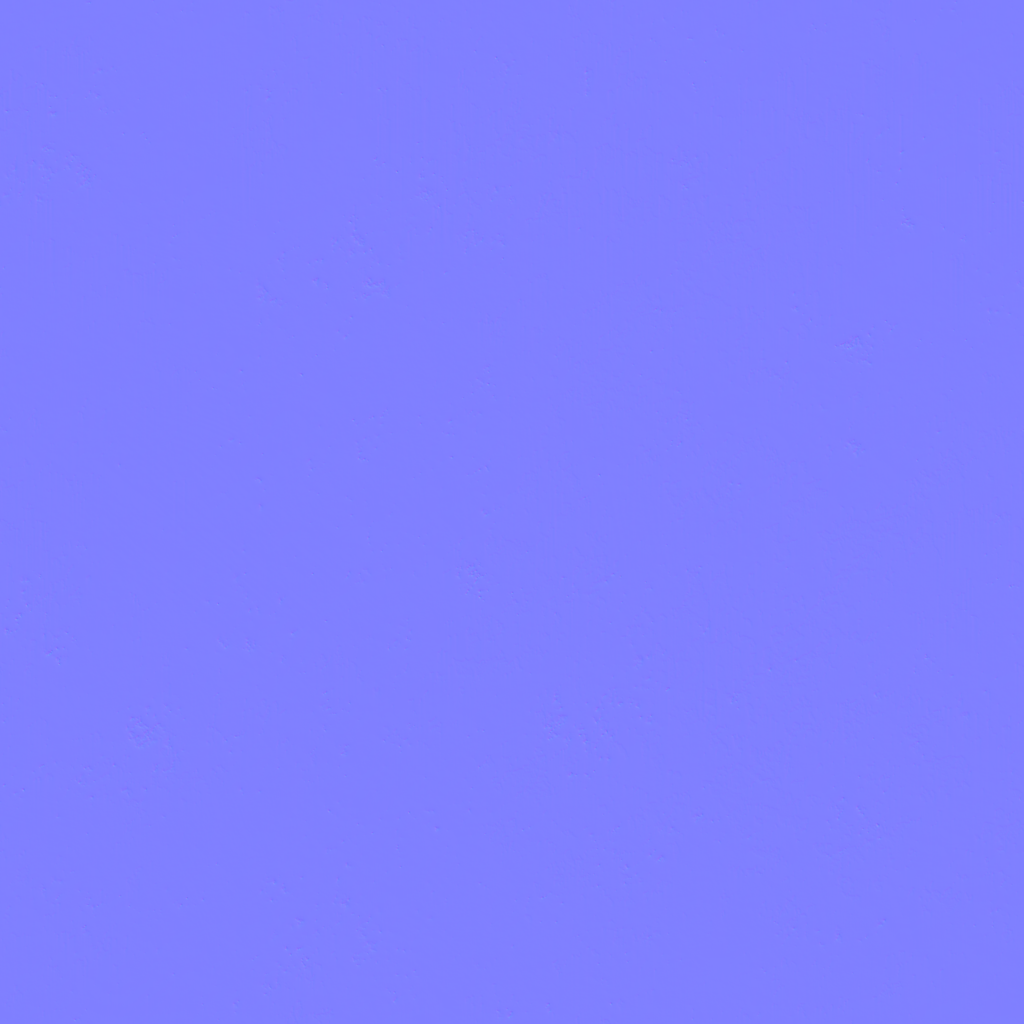
Texture map type: NormalGL